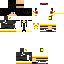
A female human skin with medium skin, wearing brown long hair dressed in a blue hoodie and black pants, featuring a closed mouth.